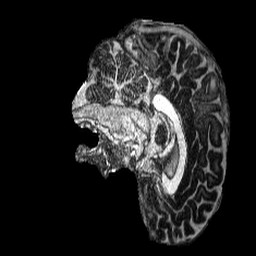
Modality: MP2RAGE
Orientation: sagittal